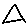
Label: triangle